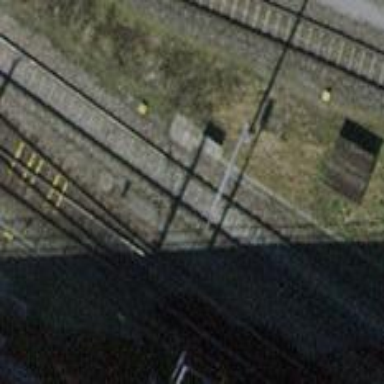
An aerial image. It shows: Yard with single rail track. The railway track is electrified with contact line for service purposes.